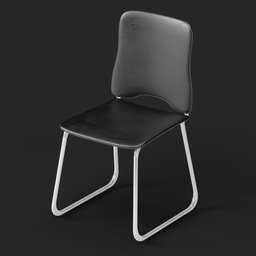
Label: furniture